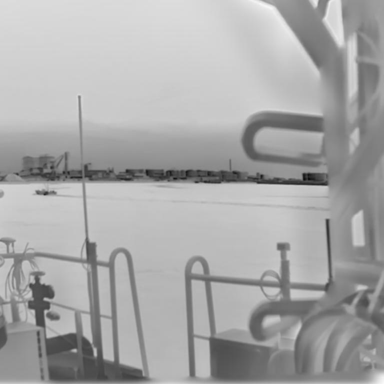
There is a bulk_carrier in the infrared image.